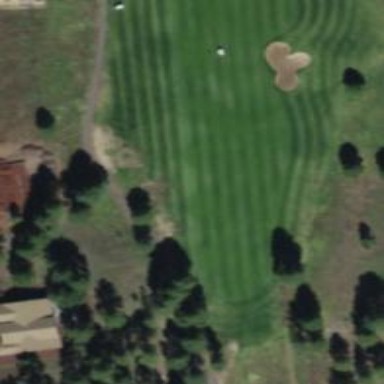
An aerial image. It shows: Service road designated as golf cart path.